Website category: auto
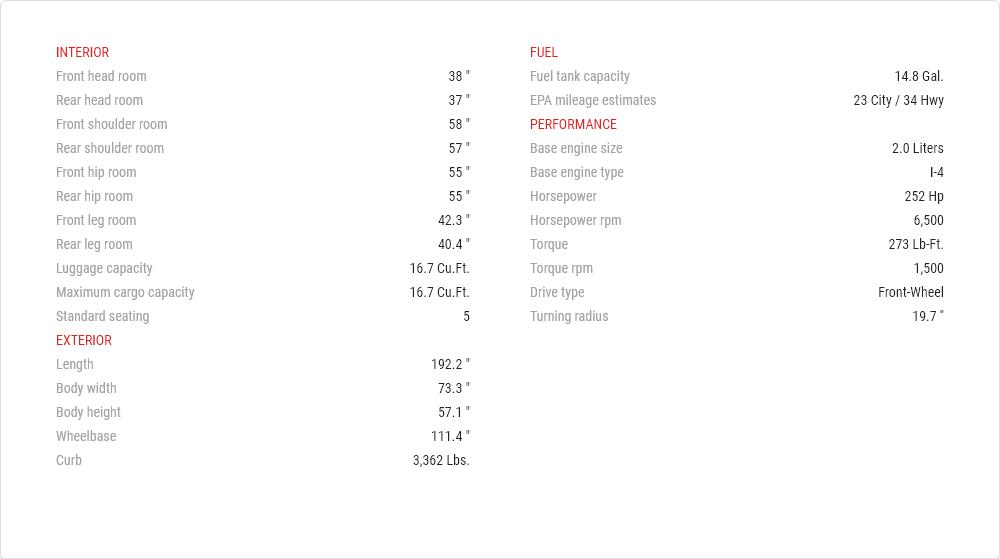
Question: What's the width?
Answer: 73.3 "

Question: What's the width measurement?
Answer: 73.3 "

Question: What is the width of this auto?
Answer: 73.3 "

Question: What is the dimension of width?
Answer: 73.3 "

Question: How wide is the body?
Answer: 73.3 "

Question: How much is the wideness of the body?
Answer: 73.3 "

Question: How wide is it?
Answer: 73.3 "

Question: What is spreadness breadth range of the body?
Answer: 73.3 "

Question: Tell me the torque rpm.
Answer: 1,500

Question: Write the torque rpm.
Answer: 1,500

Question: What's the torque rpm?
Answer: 1,500

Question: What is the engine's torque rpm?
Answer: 1,500

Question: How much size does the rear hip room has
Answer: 55 "

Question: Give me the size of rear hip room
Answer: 55 "

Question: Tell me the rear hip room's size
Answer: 55 "

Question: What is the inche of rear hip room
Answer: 55 "

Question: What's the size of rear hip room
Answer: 55 "

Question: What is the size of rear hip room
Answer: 55 "

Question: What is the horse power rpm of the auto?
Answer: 6,500

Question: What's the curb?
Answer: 3,362 lbs.

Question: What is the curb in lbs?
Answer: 3,362 lbs.

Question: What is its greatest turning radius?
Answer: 19.7 ''

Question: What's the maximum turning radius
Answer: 19.7 ''

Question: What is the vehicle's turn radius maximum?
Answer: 19.7 ''

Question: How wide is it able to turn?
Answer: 19.7 ''

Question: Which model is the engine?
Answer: I-4

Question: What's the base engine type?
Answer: I-4

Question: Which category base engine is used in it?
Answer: I-4

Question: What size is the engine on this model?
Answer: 2.0 liters

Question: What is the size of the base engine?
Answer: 2.0 liters

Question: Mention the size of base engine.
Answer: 2.0 liters

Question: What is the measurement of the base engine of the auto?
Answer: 2.0 liters

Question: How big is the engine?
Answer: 2.0 liters

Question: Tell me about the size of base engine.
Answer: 2.0 liters

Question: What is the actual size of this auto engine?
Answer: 2.0 liters

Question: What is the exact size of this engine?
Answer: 2.0 liters

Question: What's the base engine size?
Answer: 2.0 liters

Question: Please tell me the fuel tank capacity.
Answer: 14.8 gal.

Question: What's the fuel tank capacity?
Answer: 14.8 gal.

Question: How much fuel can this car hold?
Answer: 14.8 gal.

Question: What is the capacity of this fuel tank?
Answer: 14.8 gal.

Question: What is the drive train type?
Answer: front-wheel

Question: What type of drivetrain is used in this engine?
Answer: front-wheel

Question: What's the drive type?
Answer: front-wheel

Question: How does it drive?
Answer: front-wheel

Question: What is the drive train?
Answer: front-wheel

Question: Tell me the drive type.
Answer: front-wheel

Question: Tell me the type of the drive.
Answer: front-wheel

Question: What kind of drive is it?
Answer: front-wheel

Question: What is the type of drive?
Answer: front-wheel

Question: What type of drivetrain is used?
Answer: front-wheel

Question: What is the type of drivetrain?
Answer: front-wheel

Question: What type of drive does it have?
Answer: front-wheel

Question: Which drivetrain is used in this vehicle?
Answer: front-wheel

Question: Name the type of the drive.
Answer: front-wheel

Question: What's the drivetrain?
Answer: front-wheel

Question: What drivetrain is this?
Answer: front-wheel

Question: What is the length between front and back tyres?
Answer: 111.4 "

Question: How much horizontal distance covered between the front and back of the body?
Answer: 111.4 "

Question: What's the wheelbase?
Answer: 111.4 "

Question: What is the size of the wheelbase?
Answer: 111.4 "

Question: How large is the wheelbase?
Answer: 111.4 "

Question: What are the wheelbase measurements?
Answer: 111.4 "

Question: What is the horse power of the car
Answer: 252 hp